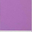
Piece: xx